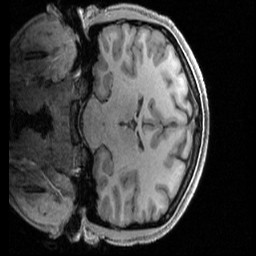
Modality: T1w
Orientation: coronal
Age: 24
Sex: female
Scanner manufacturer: siemens
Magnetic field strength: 3 T
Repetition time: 2.4 s
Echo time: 0.00231 s